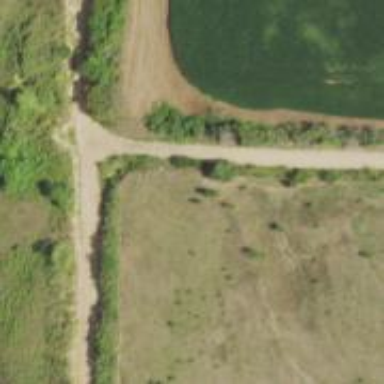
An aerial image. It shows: Unclassified road.